Question: I have a tbar inside a grid panel like this:

This is the code that produces it:
'''
var grid = new Ext.grid.GridPanel({
region: 'center',
style: 'margin: 10px',
store: new Ext.data.Store({
data: myData,
reader: myReader
}),
title: 'Testing',
tbar: ['Filters:', {
width: 100,
xtype: 'combo',
mode: 'local',
value: 'en',
triggerAction: 'all',
forceSelection: true,
editable: false,
fieldLabel: 'Produkt',
name: 'language',
hiddenName: 'language',
displayField: 'name',
valueField: 'value',
store: new Ext.data.JsonStore({
fields : ['name', 'value'],
data : [
{name : 'German', value: 'de'},
{name : 'English', value: 'en'},
{name : 'French', value: 'fr'}
]
})
}],
'''
# Addendum
thanks @dogbane, that works perfectly, here's how I right aligned both text and dropdown:
'''
tbar: [
{xtype: 'tbfill'},
'Filters:',
{
width: 100,
xtype: 'combo',
mode: 'local',
...
'''
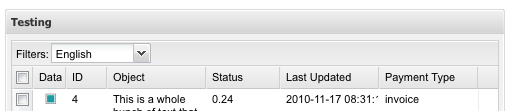
Answer: Try:
'''
{xtype: 'tbfill'}, // or '->'
'''
See the docs for <URL>.